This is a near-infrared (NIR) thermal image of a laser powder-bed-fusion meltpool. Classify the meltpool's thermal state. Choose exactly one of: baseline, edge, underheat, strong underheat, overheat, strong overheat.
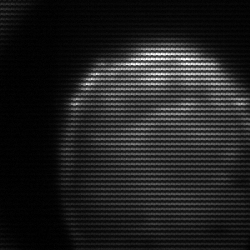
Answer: edge